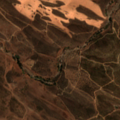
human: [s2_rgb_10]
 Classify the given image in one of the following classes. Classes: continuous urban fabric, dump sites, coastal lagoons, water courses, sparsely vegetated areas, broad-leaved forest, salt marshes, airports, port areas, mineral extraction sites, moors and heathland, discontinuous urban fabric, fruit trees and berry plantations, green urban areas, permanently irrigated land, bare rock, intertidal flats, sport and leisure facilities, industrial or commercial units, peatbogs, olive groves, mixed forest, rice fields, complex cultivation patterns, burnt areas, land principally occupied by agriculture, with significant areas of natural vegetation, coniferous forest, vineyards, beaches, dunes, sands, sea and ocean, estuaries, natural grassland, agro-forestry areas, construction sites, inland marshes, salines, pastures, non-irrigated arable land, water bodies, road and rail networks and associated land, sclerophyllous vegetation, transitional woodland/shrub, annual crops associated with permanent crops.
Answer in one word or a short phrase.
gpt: pastures, land principally occupied by agriculture, with significant areas of natural vegetation, broad-leaved forest, sclerophyllous vegetation, transitional woodland/shrub